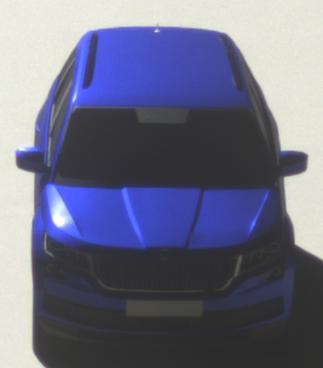
Make: Skoda
Model: Kodiaq 1.4 TSI
Detailed model: Kodiaq
Model produced from: 2017/03
Model produced until: 2018/05
Doors: 5
Color: blue
Road condition: dry road
Daytime: morning or afternoon
Contrast: high contrast